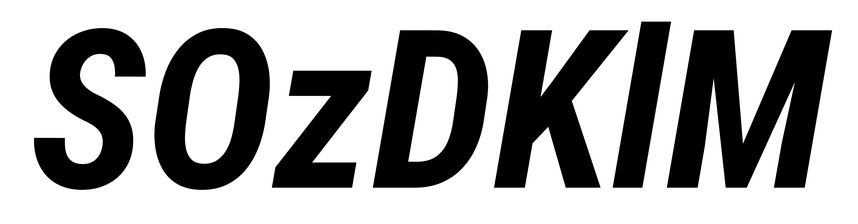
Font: Roboto-Italic_Condensed_Bold_Italic